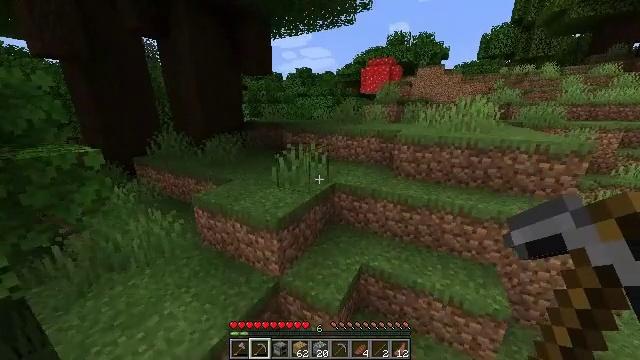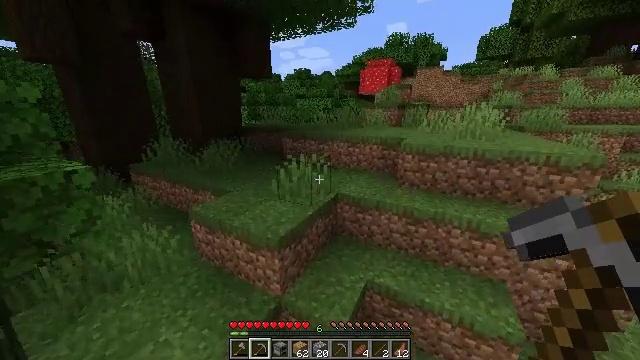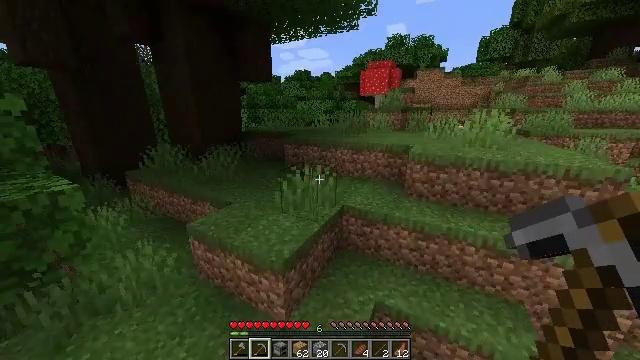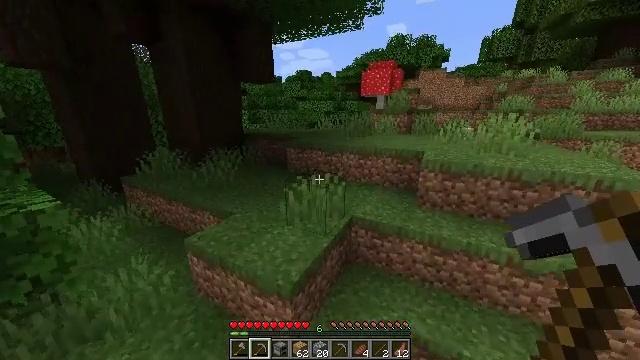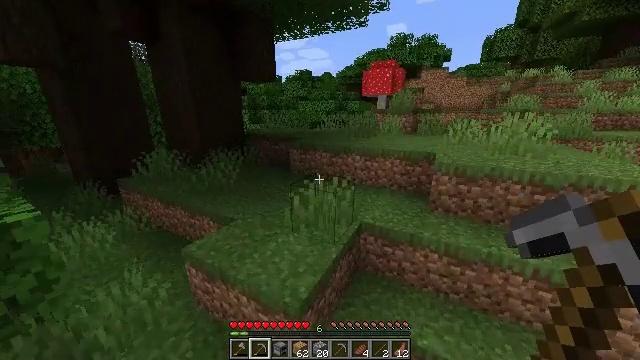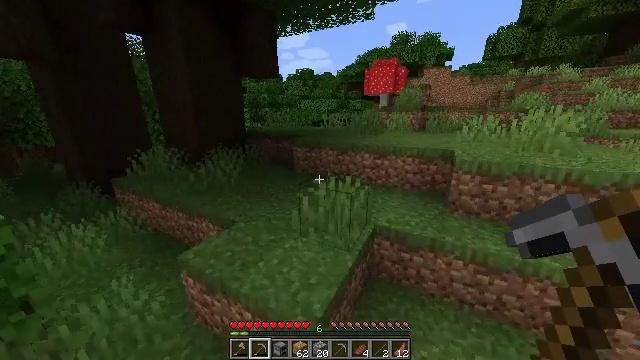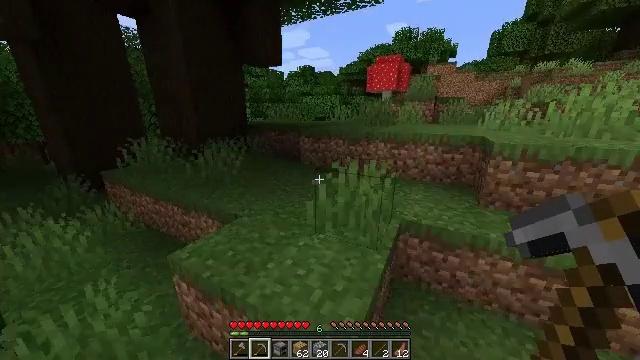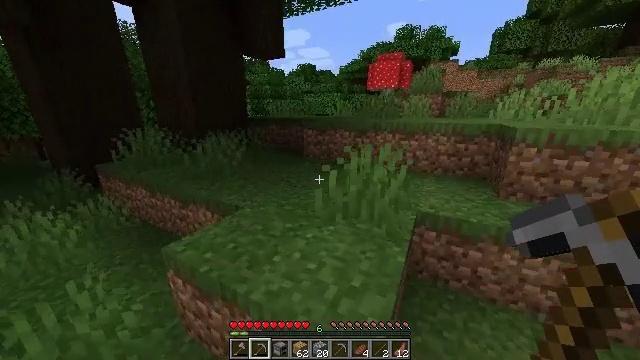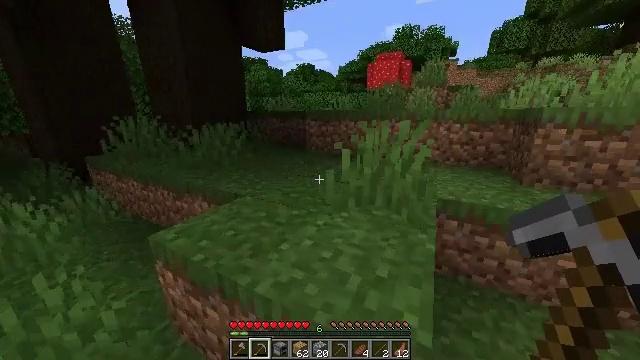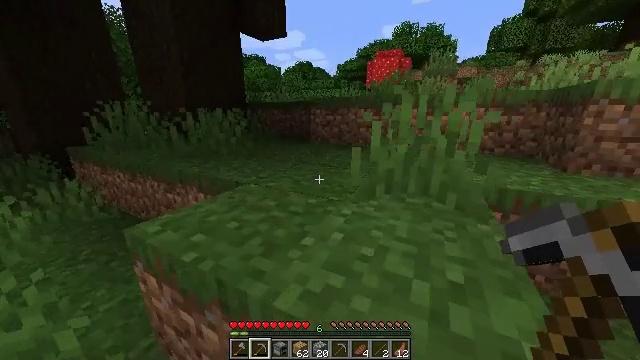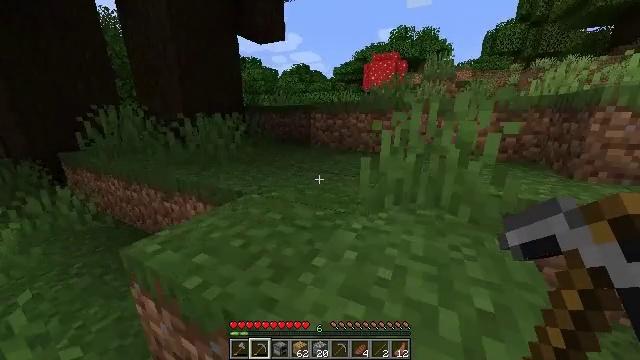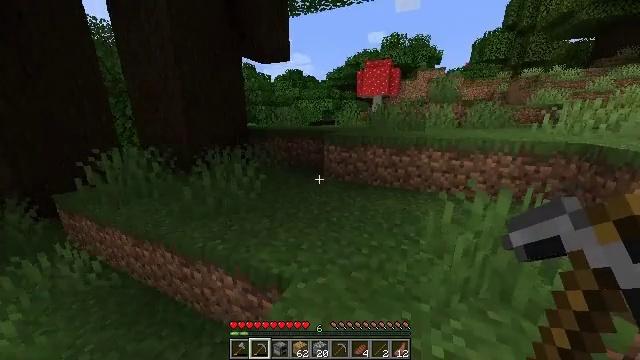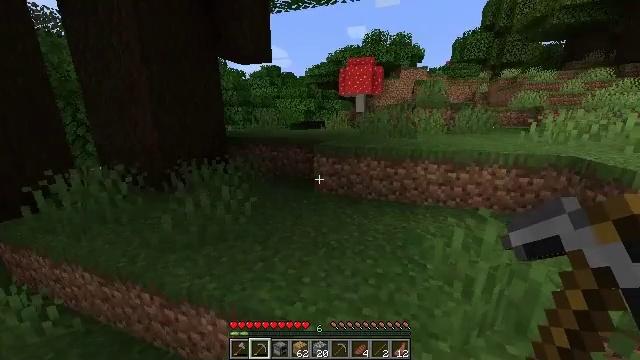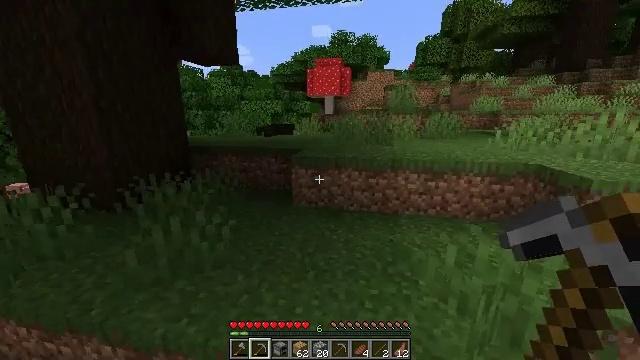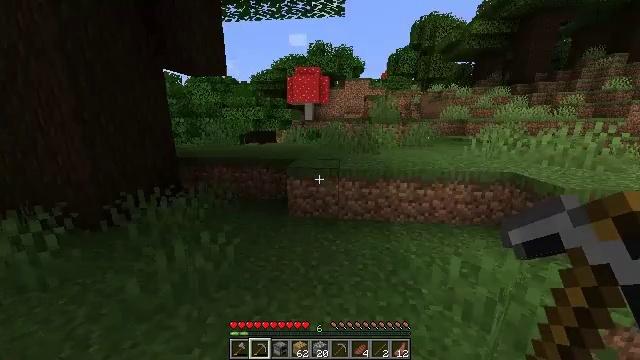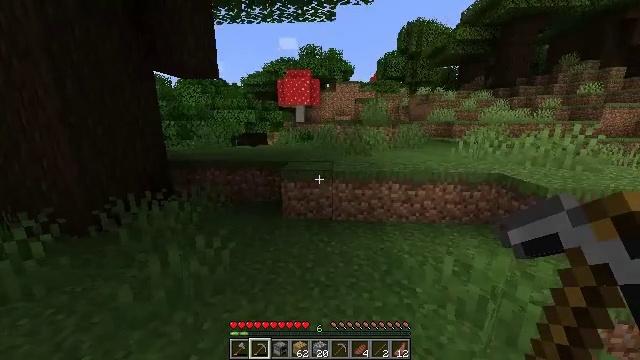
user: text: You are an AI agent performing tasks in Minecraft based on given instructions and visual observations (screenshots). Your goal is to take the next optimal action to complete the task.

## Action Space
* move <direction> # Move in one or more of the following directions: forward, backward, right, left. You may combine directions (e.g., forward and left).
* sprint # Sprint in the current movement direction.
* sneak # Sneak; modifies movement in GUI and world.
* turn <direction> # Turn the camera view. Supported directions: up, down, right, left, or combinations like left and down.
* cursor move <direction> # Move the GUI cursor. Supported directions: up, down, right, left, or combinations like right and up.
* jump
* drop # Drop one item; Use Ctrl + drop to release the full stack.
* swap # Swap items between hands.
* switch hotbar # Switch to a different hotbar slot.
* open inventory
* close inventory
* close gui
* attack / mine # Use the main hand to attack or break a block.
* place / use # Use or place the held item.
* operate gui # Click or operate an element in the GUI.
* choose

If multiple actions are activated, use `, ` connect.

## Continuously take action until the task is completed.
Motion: motion action
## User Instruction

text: Mine the dead bush in the desert.
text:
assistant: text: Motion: move forward and move left, sprint, jump
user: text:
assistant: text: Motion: move forward and move left, sprint, jump
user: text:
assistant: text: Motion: move forward and move left, sprint, jump
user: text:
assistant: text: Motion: move forward and move left, sprint, jump
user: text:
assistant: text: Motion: move forward and move left, sprint, jump
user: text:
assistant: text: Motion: move forward and move left, sprint, jump
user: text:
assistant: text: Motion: move forward and move left, sprint, jump
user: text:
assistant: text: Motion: move forward and move left, sprint, jump
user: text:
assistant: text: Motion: move forward and move left, sprint, jump
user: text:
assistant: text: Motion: move forward and move left, sprint, jump
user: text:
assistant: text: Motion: move forward and move left, sprint, turn right, jump
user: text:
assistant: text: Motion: move forward and move left, sprint, turn right, jump
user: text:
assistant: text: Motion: move forward and move left, sprint, turn right, jump
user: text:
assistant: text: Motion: move forward, sprint, turn right, jump
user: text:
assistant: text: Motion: move forward, sprint, turn right, jump
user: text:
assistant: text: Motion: move forward, sprint, jump
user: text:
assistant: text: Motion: move forward, sprint, jump
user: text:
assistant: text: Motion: move forward, sprint, jump
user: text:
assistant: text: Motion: move forward, sprint, jump
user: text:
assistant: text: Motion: move forward, sprint, jump
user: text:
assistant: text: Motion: move forward, sprint, jump
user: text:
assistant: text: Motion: move forward, sprint, jump
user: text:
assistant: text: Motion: move forward, sprint, jump
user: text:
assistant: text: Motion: move forward, sprint, turn right, jump
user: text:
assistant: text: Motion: move forward, sprint, turn right, jump
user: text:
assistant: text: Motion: move forward, sprint, turn right, jump
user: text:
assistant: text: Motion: move forward, sprint, turn right, jump
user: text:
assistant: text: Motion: move forward, sprint, jump
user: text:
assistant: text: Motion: move forward, sprint, jump
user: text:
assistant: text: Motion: move forward, sprint, jump